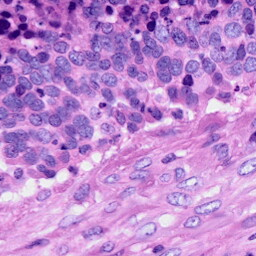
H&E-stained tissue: Ovarian